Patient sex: M
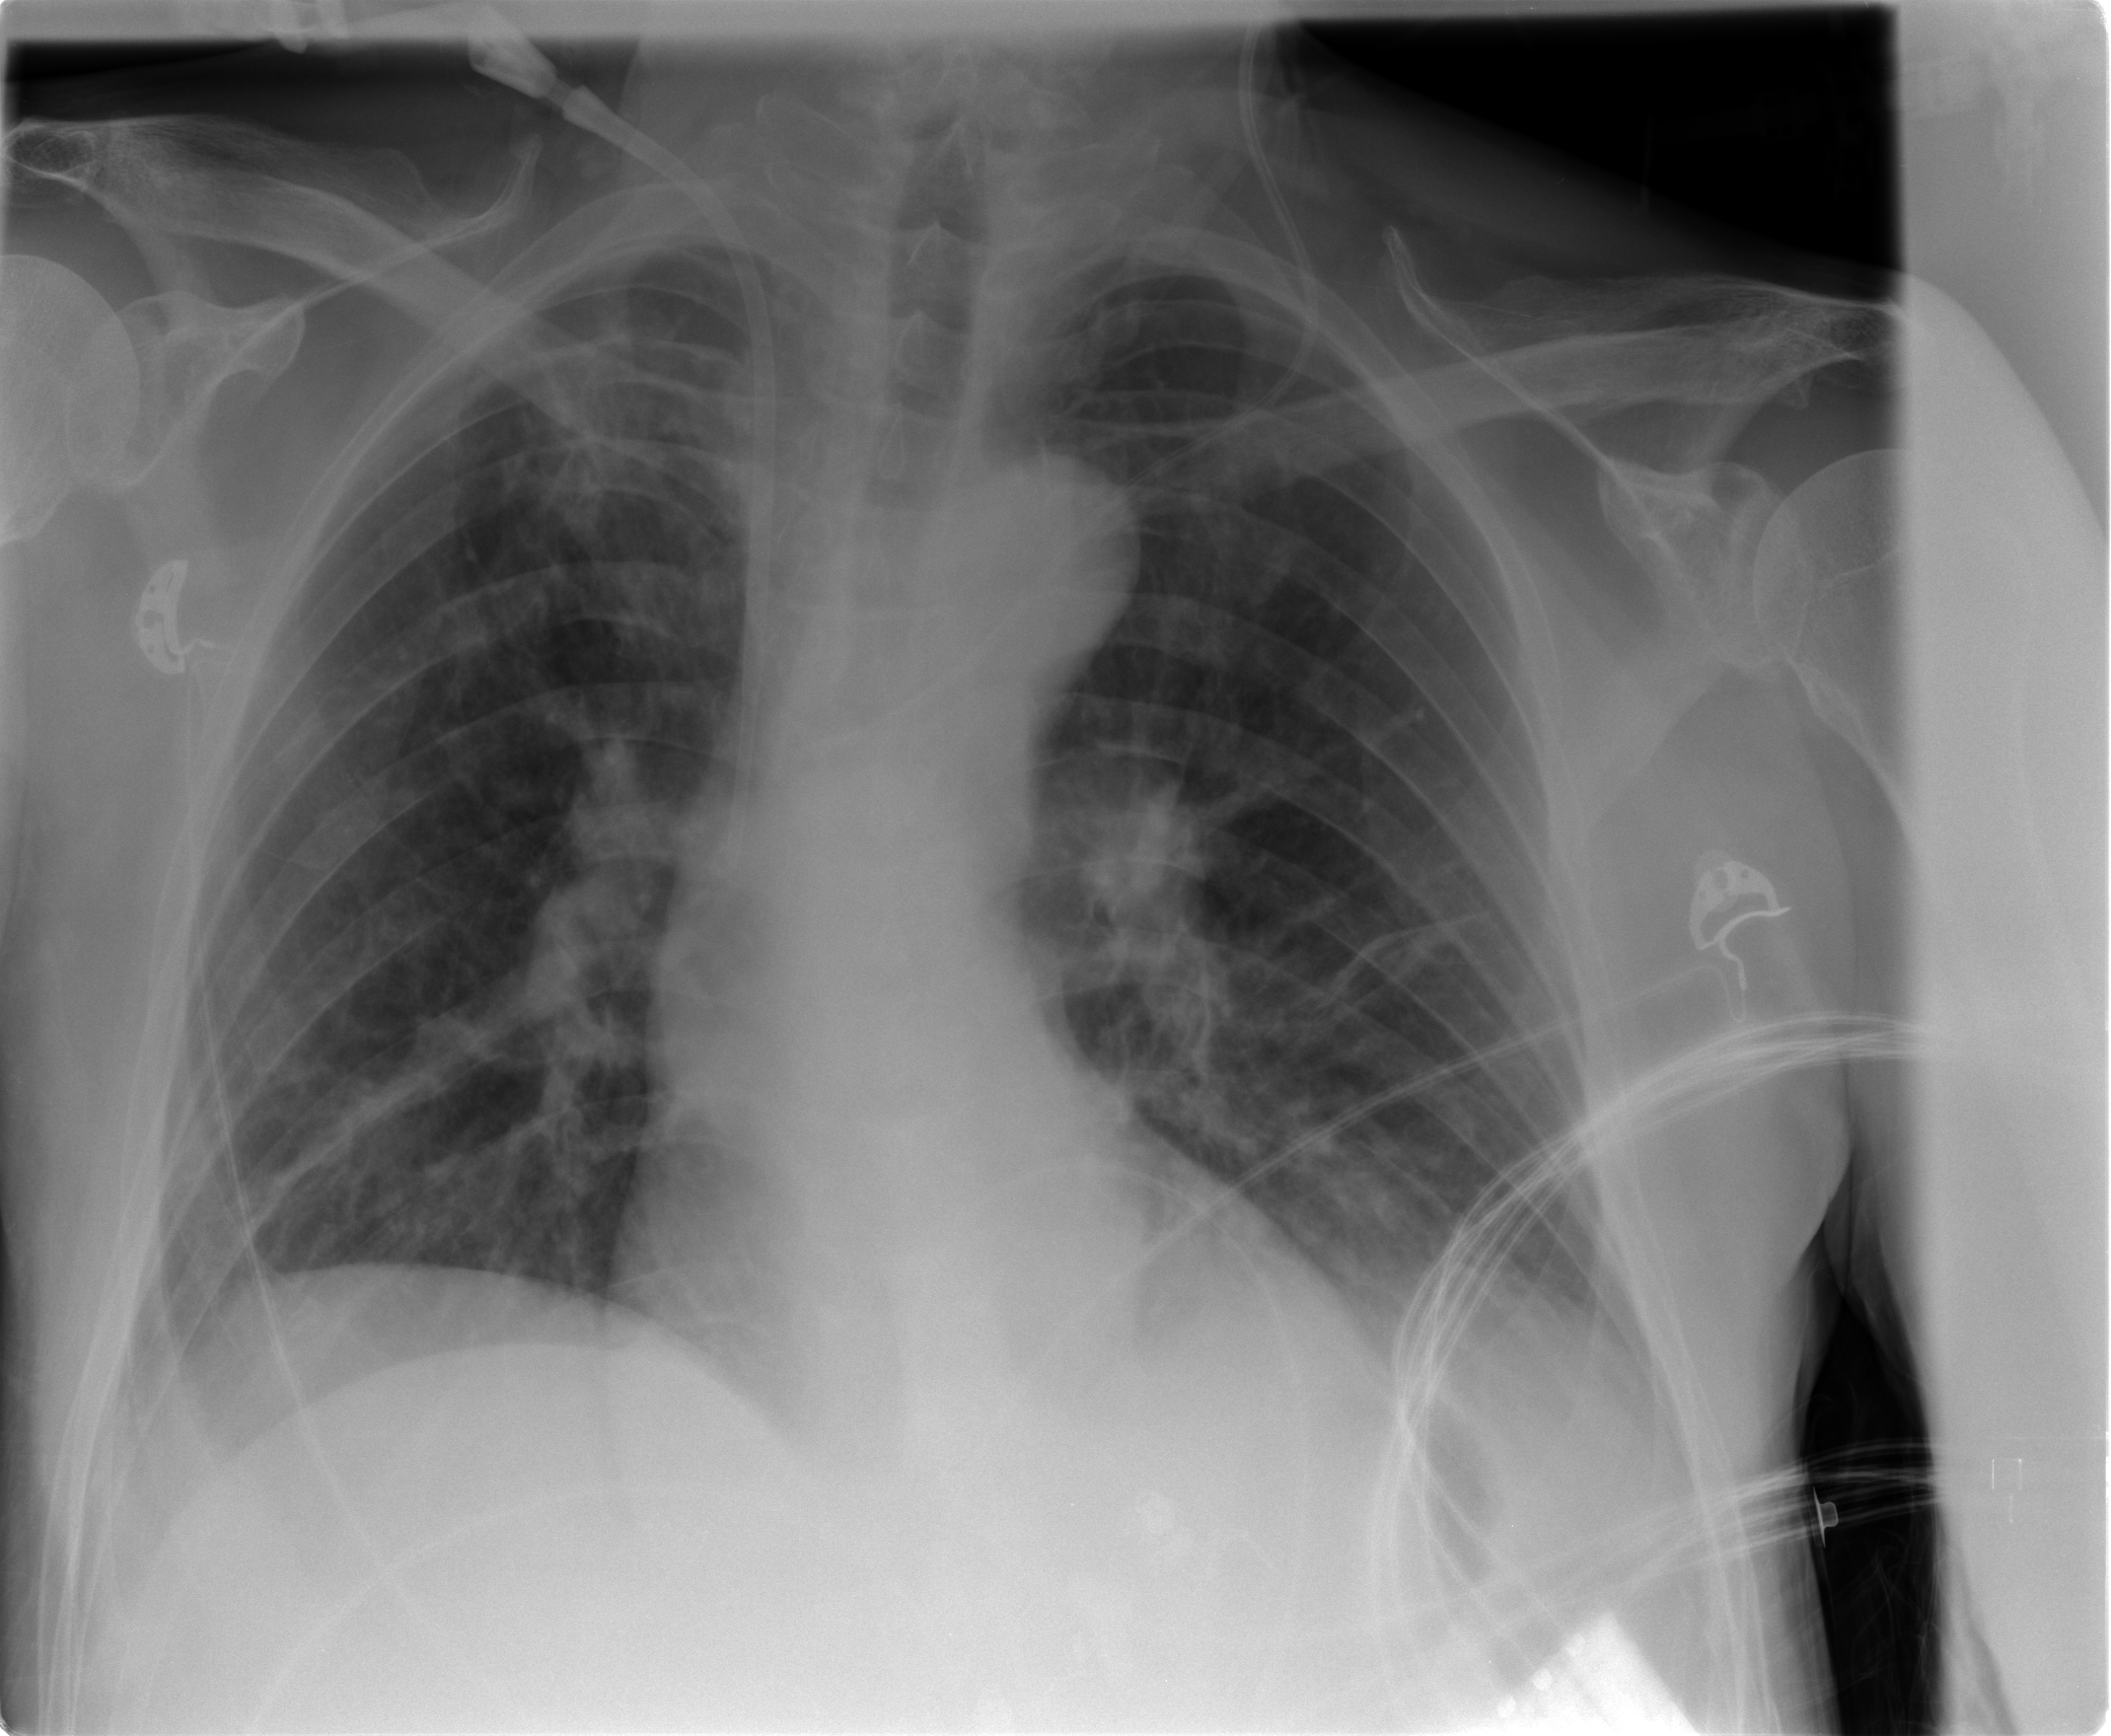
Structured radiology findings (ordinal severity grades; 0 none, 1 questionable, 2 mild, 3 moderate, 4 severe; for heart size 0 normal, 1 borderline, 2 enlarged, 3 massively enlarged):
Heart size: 0
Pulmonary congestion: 1
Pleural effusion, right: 0
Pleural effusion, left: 0
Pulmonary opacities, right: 0
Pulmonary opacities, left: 0
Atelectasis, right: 1
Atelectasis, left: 1